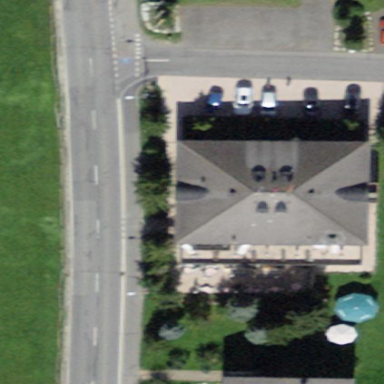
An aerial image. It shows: Restaurant building.